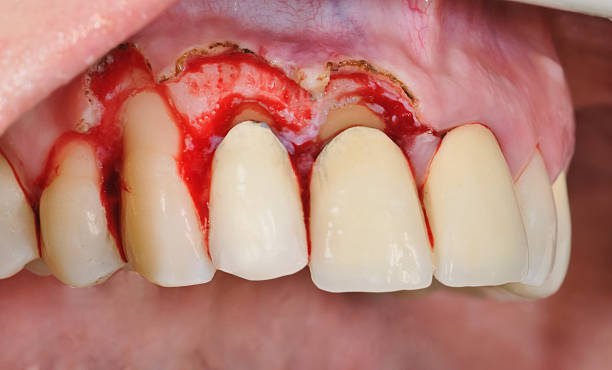
Condition: Gingivitis